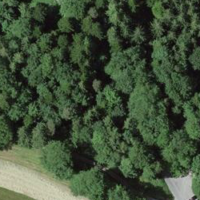
EUNIS habitat code: 44
Species observed at this site:
Impatiens parviflora